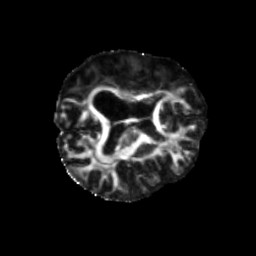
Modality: FA
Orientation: axial
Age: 46
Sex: male
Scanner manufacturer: siemens
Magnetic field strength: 3 T
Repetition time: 5.25 s
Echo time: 0.08 s